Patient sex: M
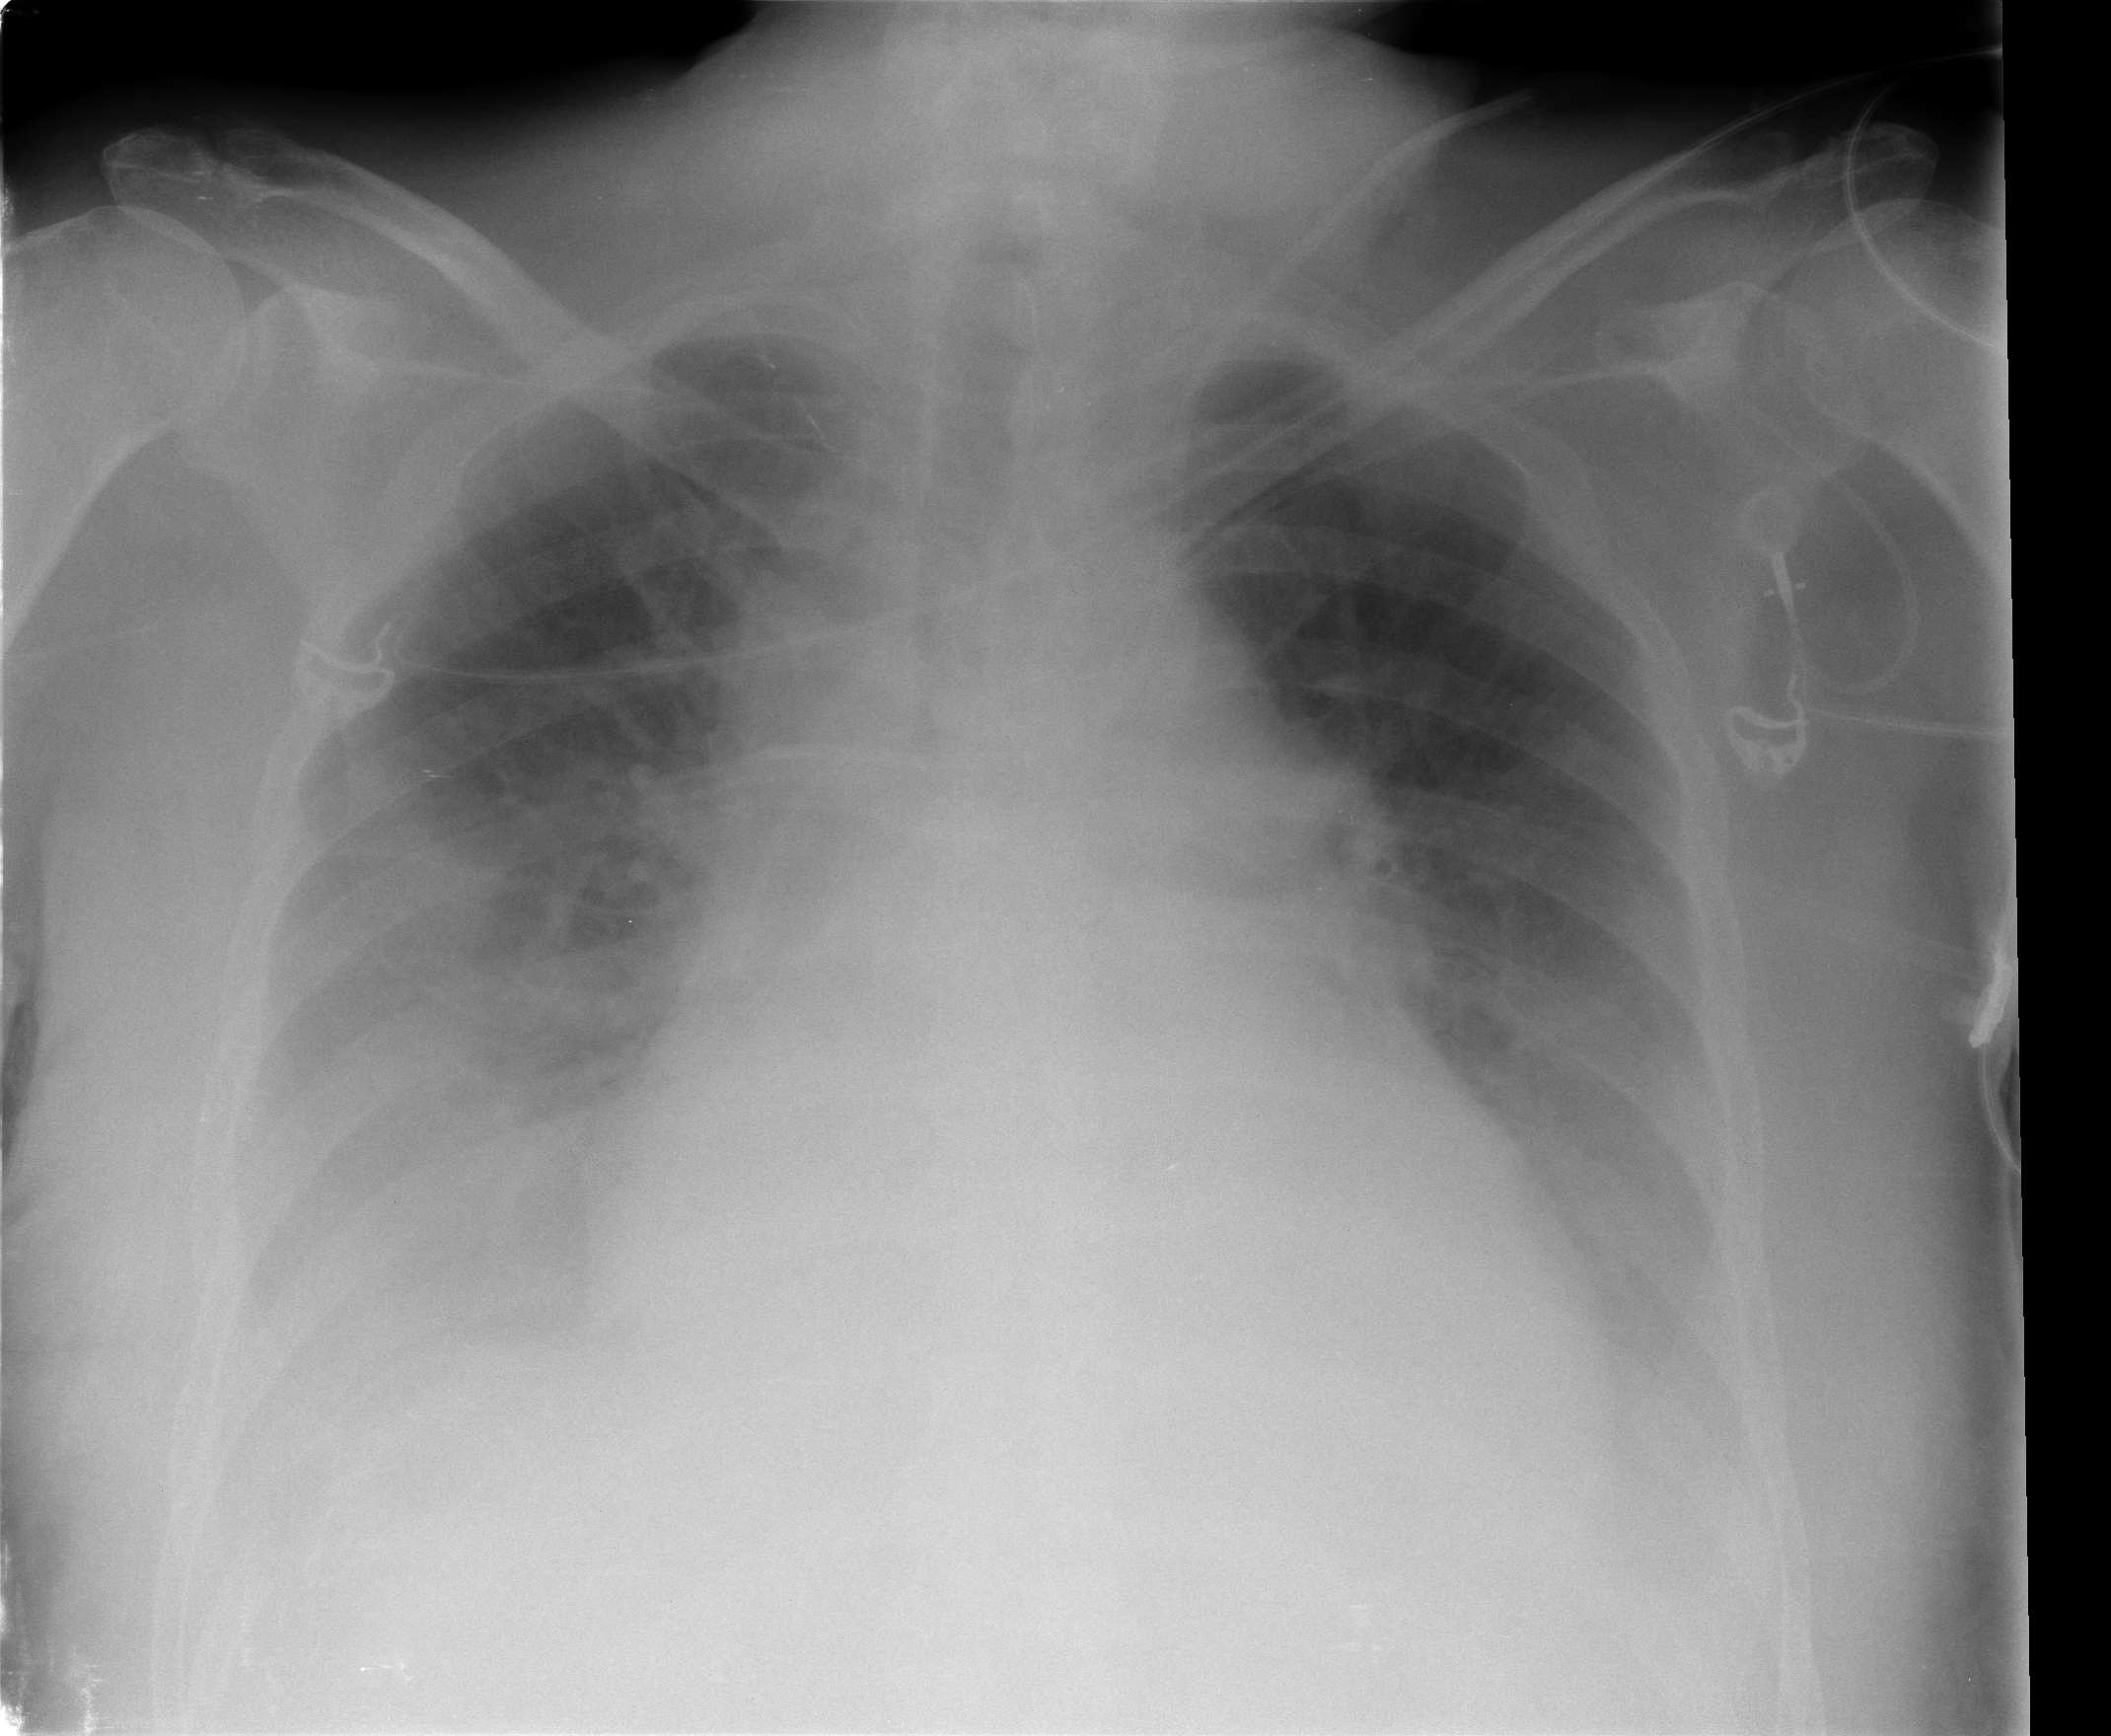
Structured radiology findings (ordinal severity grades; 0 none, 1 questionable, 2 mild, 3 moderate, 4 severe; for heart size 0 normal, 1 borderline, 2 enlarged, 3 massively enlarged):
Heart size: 2
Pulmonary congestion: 0
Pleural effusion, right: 3
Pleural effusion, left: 3
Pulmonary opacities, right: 1
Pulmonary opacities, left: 0
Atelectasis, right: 3
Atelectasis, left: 3